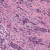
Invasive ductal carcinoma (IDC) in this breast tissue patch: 1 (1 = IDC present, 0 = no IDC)